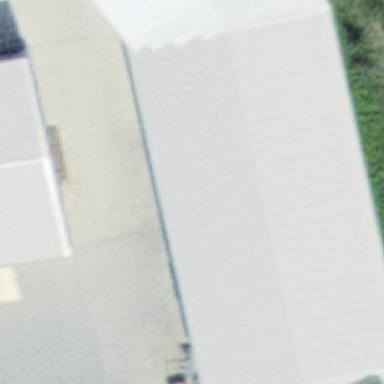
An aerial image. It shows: Commercial building.